Question: I am trying to implement popup window in web application, i found following resource very useful
<URL>

but all the examples shown here having following
menubar/toolbar and address location.
In my html, i am calling high-chart to plot data points.
'''
<html>
<body>
adding high chart plot by using div id.
<script>
script for plotting plot using high chart
</script>
</body>
'''
I really don't don't need html only. I can simply do the same in popup window.
How can i generate a pop up window without such bars i.e. a plain html with option for closing window on clicking a button or cross on it.
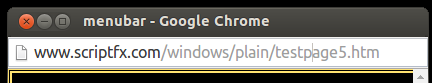
Answer: You can't change the design of the Browser popup window, from your comment you just want to popup a simple html code so there is a lot of easy to use custom modals (popups) built using javascript.
try one of these (just a simple search for 'jquery modal window' and you will find a lot)
- <URL>
## Edit
you can show your dialog this way ( jQuery UI )
'''
<div id="popup" title="Basic dialog" style="display:none;">
<p>This is the default dialog which is useful for displaying information.</p>
</div>
<!-- button to show -->
<a href="javascript::void()" class="showModal">Click to Show</a>
'''
javascript
'''
$(document).ready(function(){
// show dialog on click
$('.showModal').click(function(){
$('#popup').dialog({width: 600,height: 600});
});
});
'''